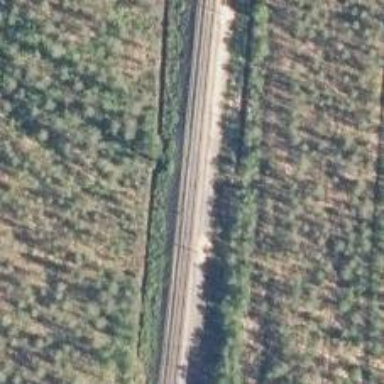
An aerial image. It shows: Continuous rail railway with electrified contact line.